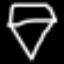
Label: diamond